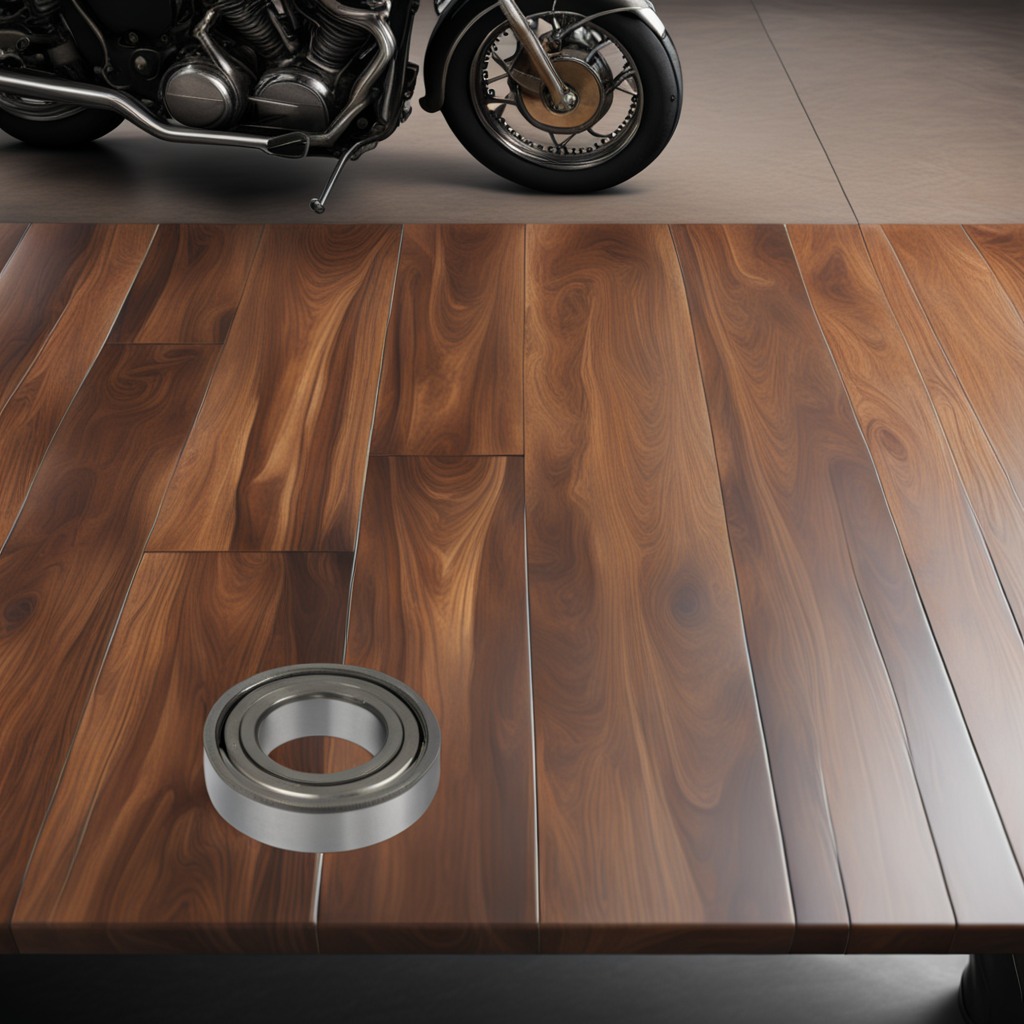
A metal ball bearing is lying on the wooden table.